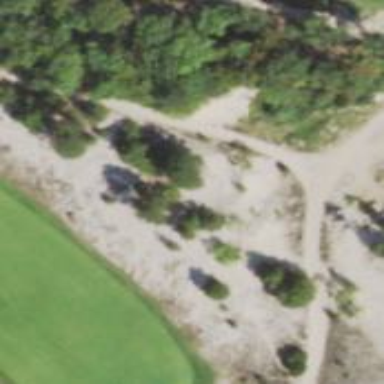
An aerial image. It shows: Sand bunker on golf course.